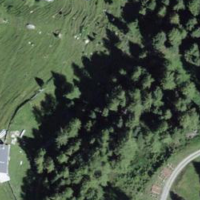
EUNIS habitat code: 43
Species observed at this site:
Arnica montana
Silene nutans